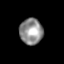
Tissue: skin
Cell type: Epithelial cells
Senescence score: 0.254
Nuclear area (px): 594
Mean DAPI intensity: 143.226